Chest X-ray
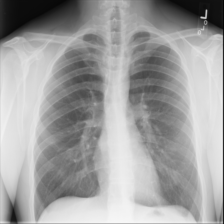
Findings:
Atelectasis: negative
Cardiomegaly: negative
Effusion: negative
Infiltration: negative
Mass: negative
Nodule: negative
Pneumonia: negative
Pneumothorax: negative
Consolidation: negative
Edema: negative
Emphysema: negative
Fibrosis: negative
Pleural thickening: negative
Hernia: negative